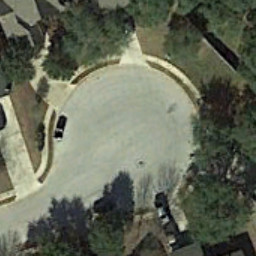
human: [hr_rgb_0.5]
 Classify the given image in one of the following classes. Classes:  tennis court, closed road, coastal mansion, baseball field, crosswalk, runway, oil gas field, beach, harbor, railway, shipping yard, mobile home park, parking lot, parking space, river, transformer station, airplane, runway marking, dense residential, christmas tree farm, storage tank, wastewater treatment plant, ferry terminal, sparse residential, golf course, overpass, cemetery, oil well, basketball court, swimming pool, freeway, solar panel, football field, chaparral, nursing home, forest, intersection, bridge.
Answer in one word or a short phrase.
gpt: closed road